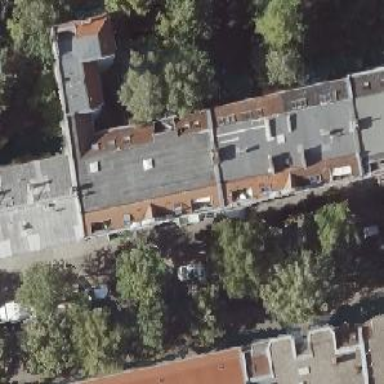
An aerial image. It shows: Kindergarten.